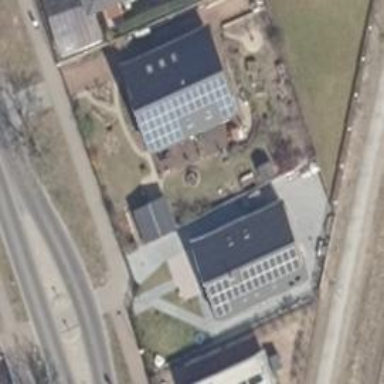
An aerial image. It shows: White residential building with gabled roof.